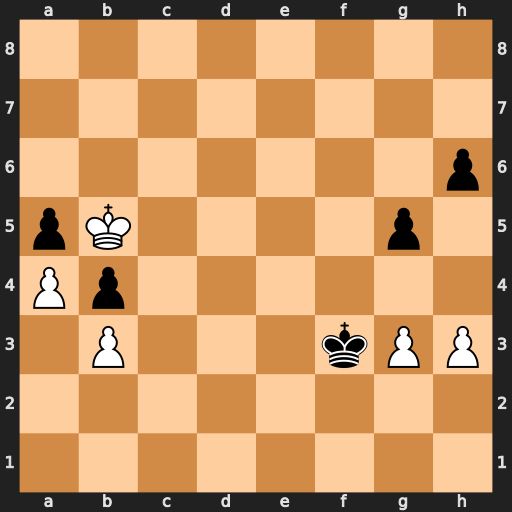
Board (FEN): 8/8/7p/pK4p1/Pp6/1P3kPP/8/8
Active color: w
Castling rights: -
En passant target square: -
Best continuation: g4 Ke4 Kxa5